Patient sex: M
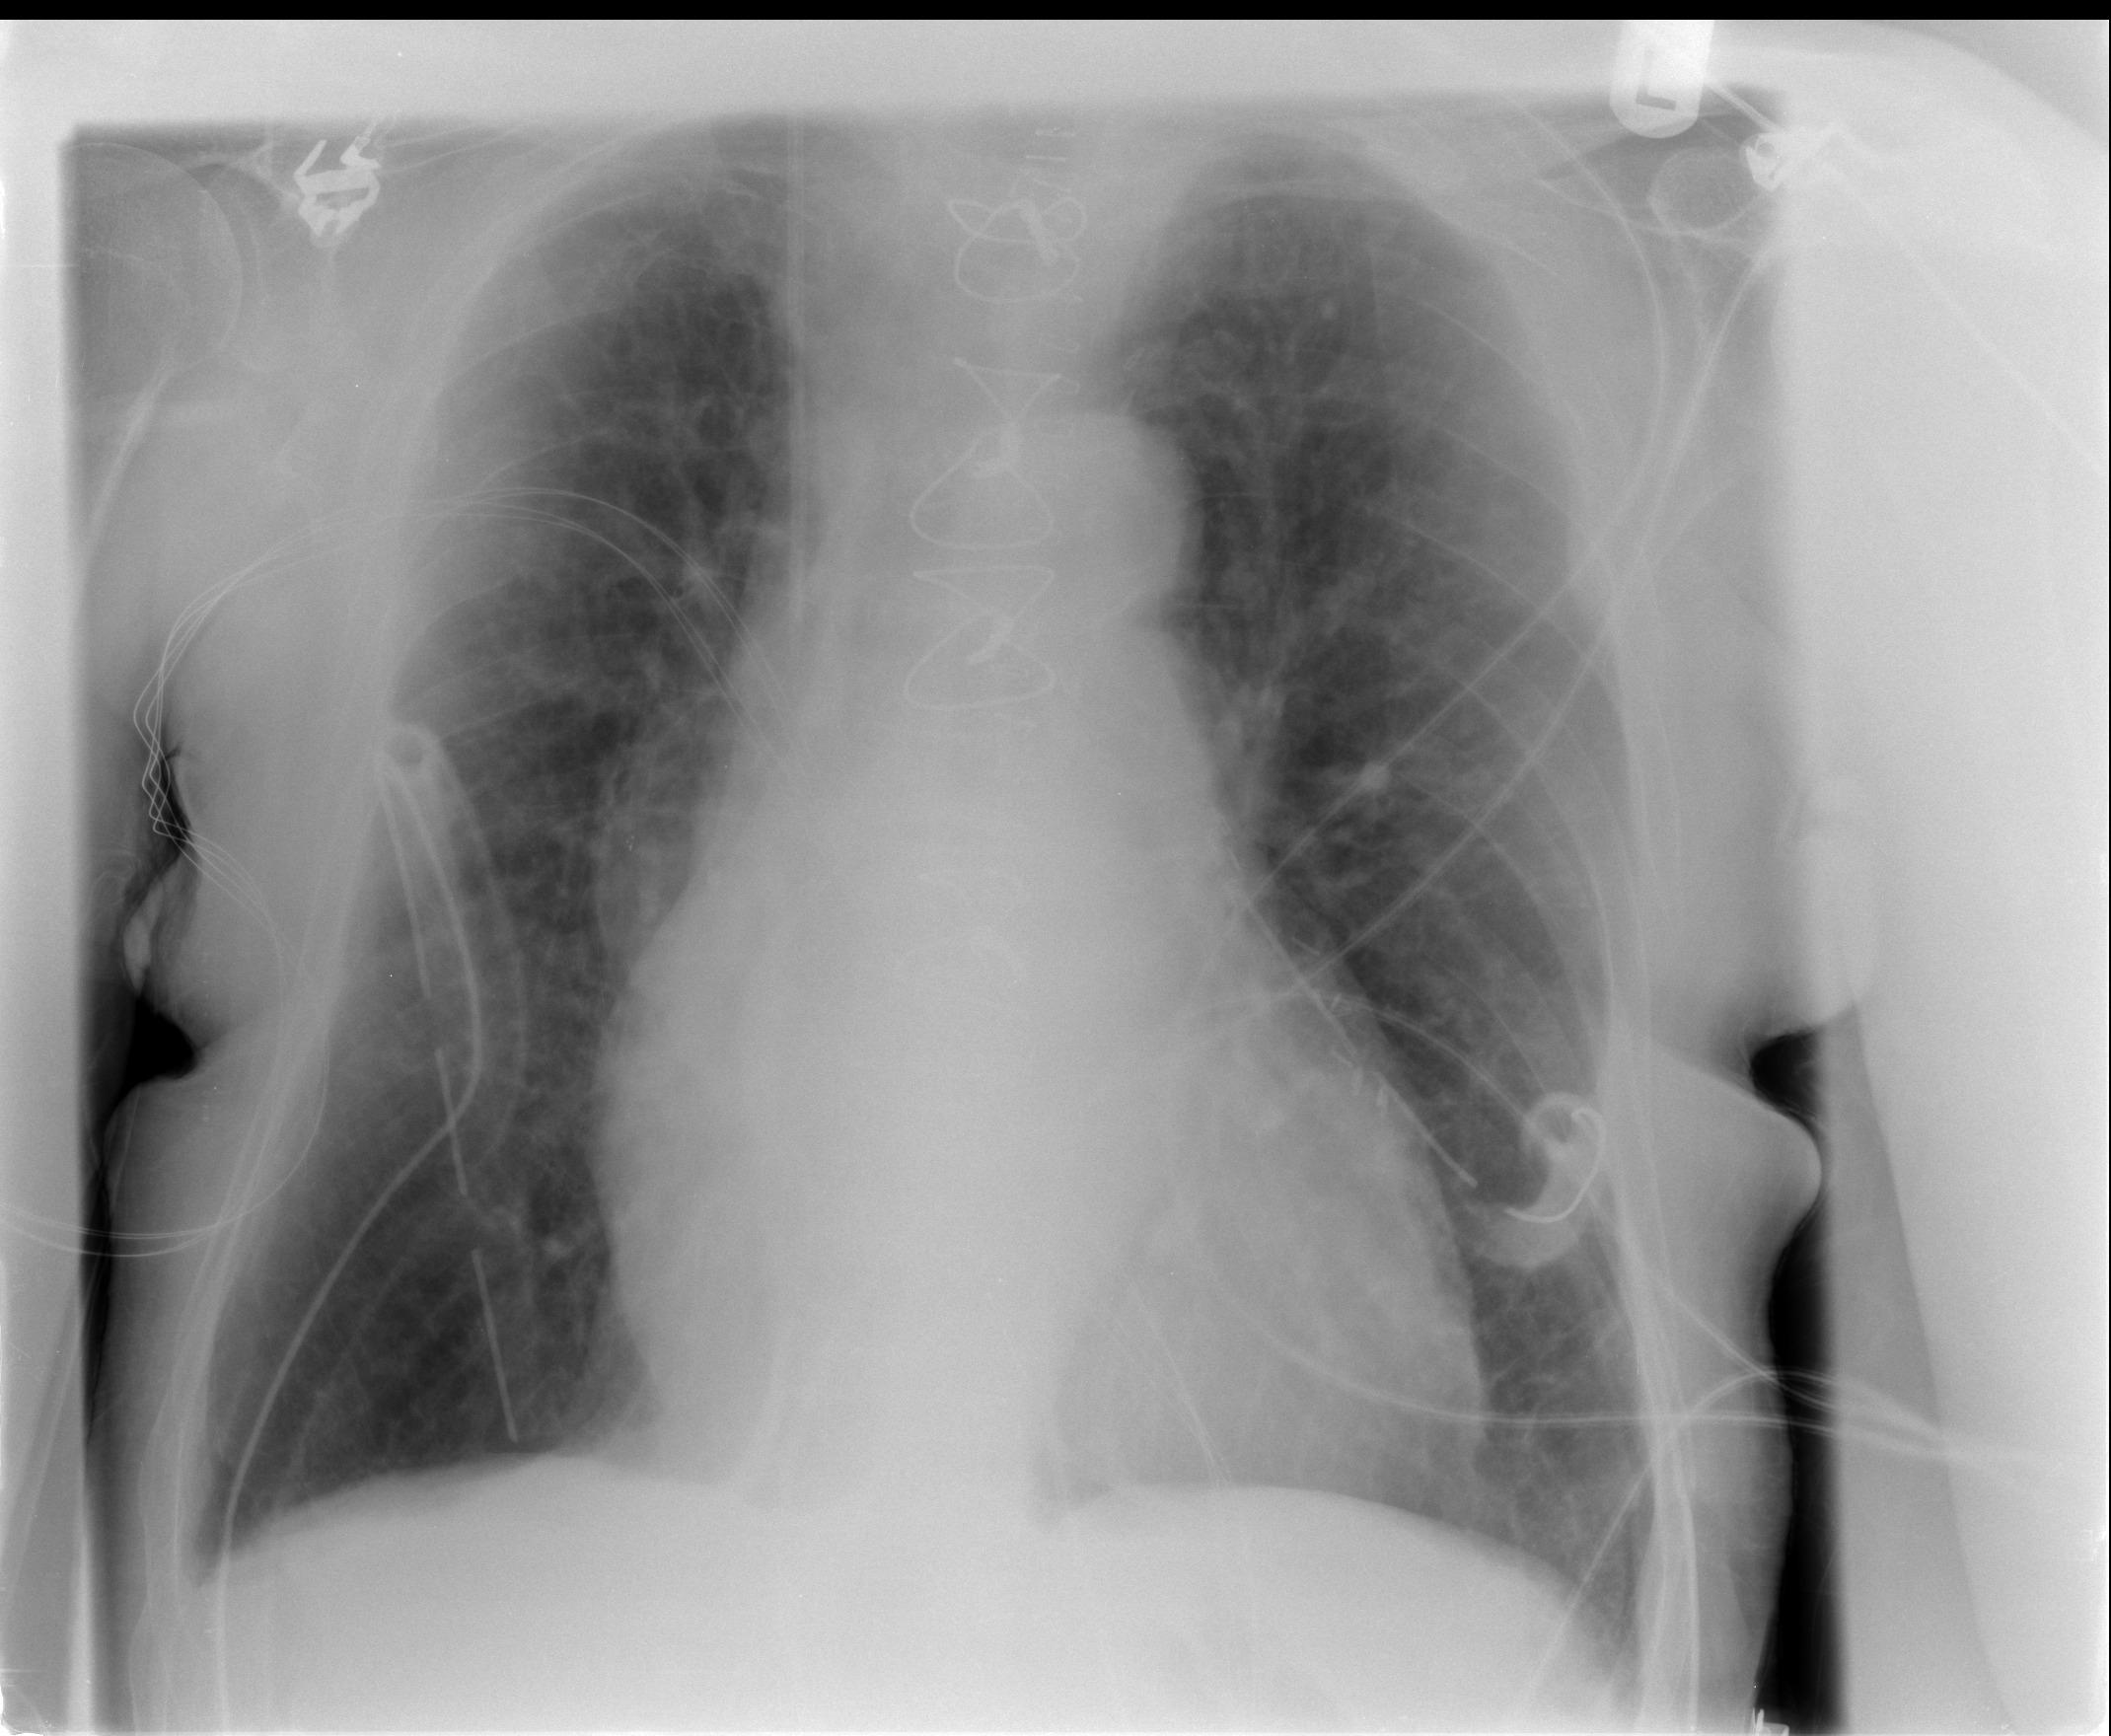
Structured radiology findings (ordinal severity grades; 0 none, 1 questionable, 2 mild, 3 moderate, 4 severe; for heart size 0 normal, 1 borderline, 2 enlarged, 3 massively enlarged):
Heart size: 0
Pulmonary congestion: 1
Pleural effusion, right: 0
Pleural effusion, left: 0
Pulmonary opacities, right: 0
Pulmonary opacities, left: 0
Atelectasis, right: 0
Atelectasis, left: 0